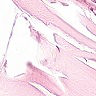
Metastatic tissue present: no